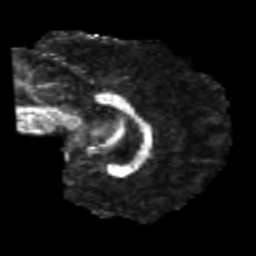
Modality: FA
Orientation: sagittal
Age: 21
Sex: male
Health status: healthy
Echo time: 0.074 s